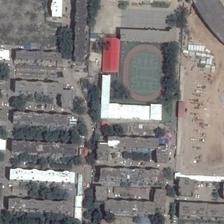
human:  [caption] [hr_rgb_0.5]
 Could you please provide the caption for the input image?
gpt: many buildings and green plants are around a playground .

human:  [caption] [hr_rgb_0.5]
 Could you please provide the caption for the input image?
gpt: a playground semisurrounded by some orderly buildings and green trees is next to a bare ground .

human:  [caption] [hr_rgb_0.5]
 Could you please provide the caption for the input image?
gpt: a small playground and nearby a parking lot .

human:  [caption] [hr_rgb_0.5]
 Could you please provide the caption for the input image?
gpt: the fotball field is surrounded by buildings and trees in a rectangular space .

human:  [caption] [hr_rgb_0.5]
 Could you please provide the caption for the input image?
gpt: a large playground is surrounded by some green trees and two houses that is red and white separately .